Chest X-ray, PA view. Patient: 30 years old, sex M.
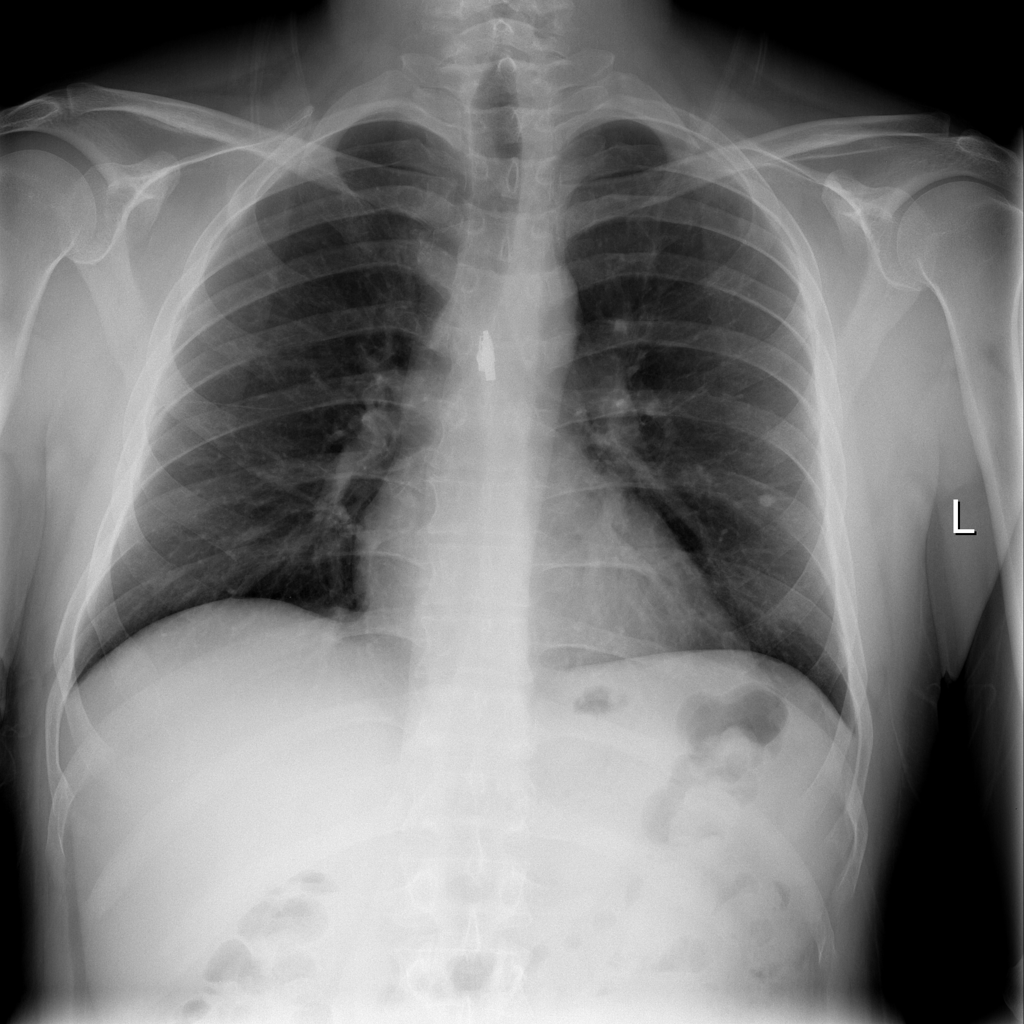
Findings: No Finding